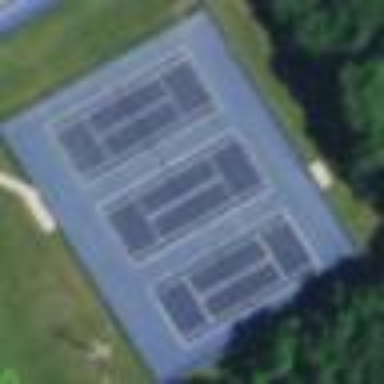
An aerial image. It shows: Tennis court on pitch.